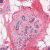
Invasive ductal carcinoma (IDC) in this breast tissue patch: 1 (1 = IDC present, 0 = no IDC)